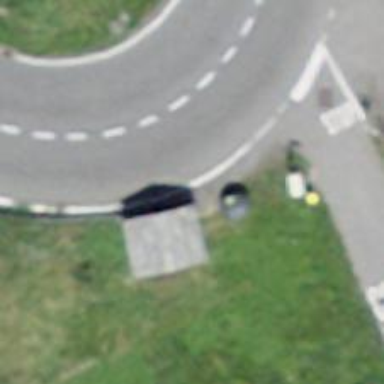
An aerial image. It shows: Post box is visible.